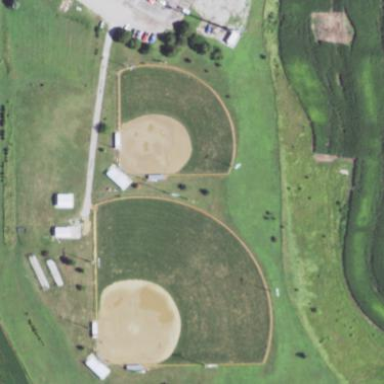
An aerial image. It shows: Baseball pitch for leisure land.